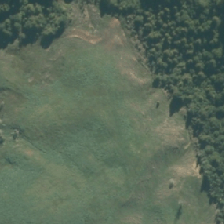
Land cover: high_producing_grassland